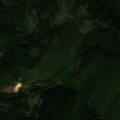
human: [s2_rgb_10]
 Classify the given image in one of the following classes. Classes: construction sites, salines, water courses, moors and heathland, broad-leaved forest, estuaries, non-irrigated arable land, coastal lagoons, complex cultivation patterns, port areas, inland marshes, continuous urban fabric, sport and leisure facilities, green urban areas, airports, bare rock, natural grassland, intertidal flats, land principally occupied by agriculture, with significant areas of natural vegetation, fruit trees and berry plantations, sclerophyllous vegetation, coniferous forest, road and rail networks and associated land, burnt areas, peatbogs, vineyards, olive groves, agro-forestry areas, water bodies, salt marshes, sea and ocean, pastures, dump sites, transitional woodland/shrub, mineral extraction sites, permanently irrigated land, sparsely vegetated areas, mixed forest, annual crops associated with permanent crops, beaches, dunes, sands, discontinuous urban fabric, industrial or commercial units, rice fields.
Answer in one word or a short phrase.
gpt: land principally occupied by agriculture, with significant areas of natural vegetation, broad-leaved forest, transitional woodland/shrub